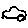
Label: car